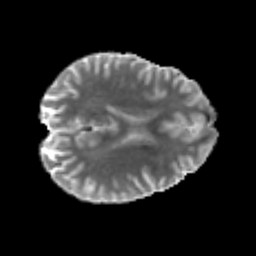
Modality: MD
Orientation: axial
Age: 35
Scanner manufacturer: philips
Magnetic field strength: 3 T
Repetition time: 8.584 s
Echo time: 0.127 s